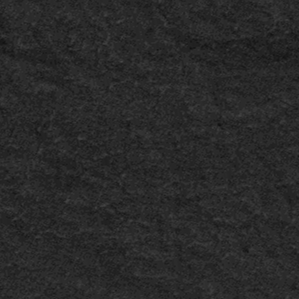
Label: frost